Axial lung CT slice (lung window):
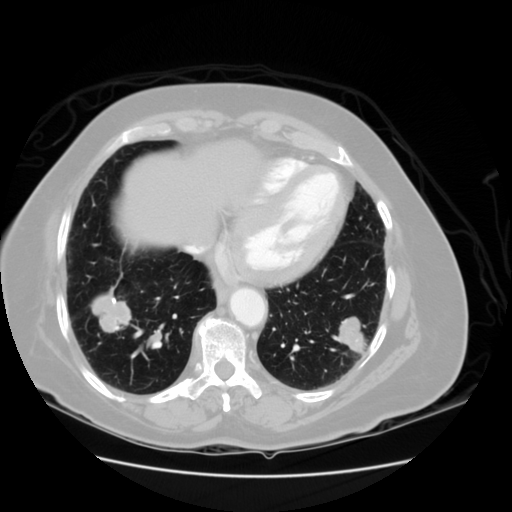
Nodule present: yes
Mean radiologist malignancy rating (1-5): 5